Brain MRI, t2w sequence, axial 2D slice.
Patient: age 27, sex F, weight 95 kg, height 1.95 m
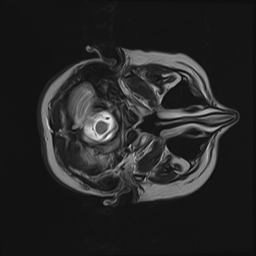